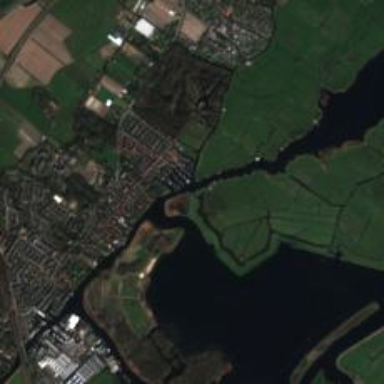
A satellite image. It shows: Canal.